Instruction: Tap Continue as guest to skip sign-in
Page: checkout
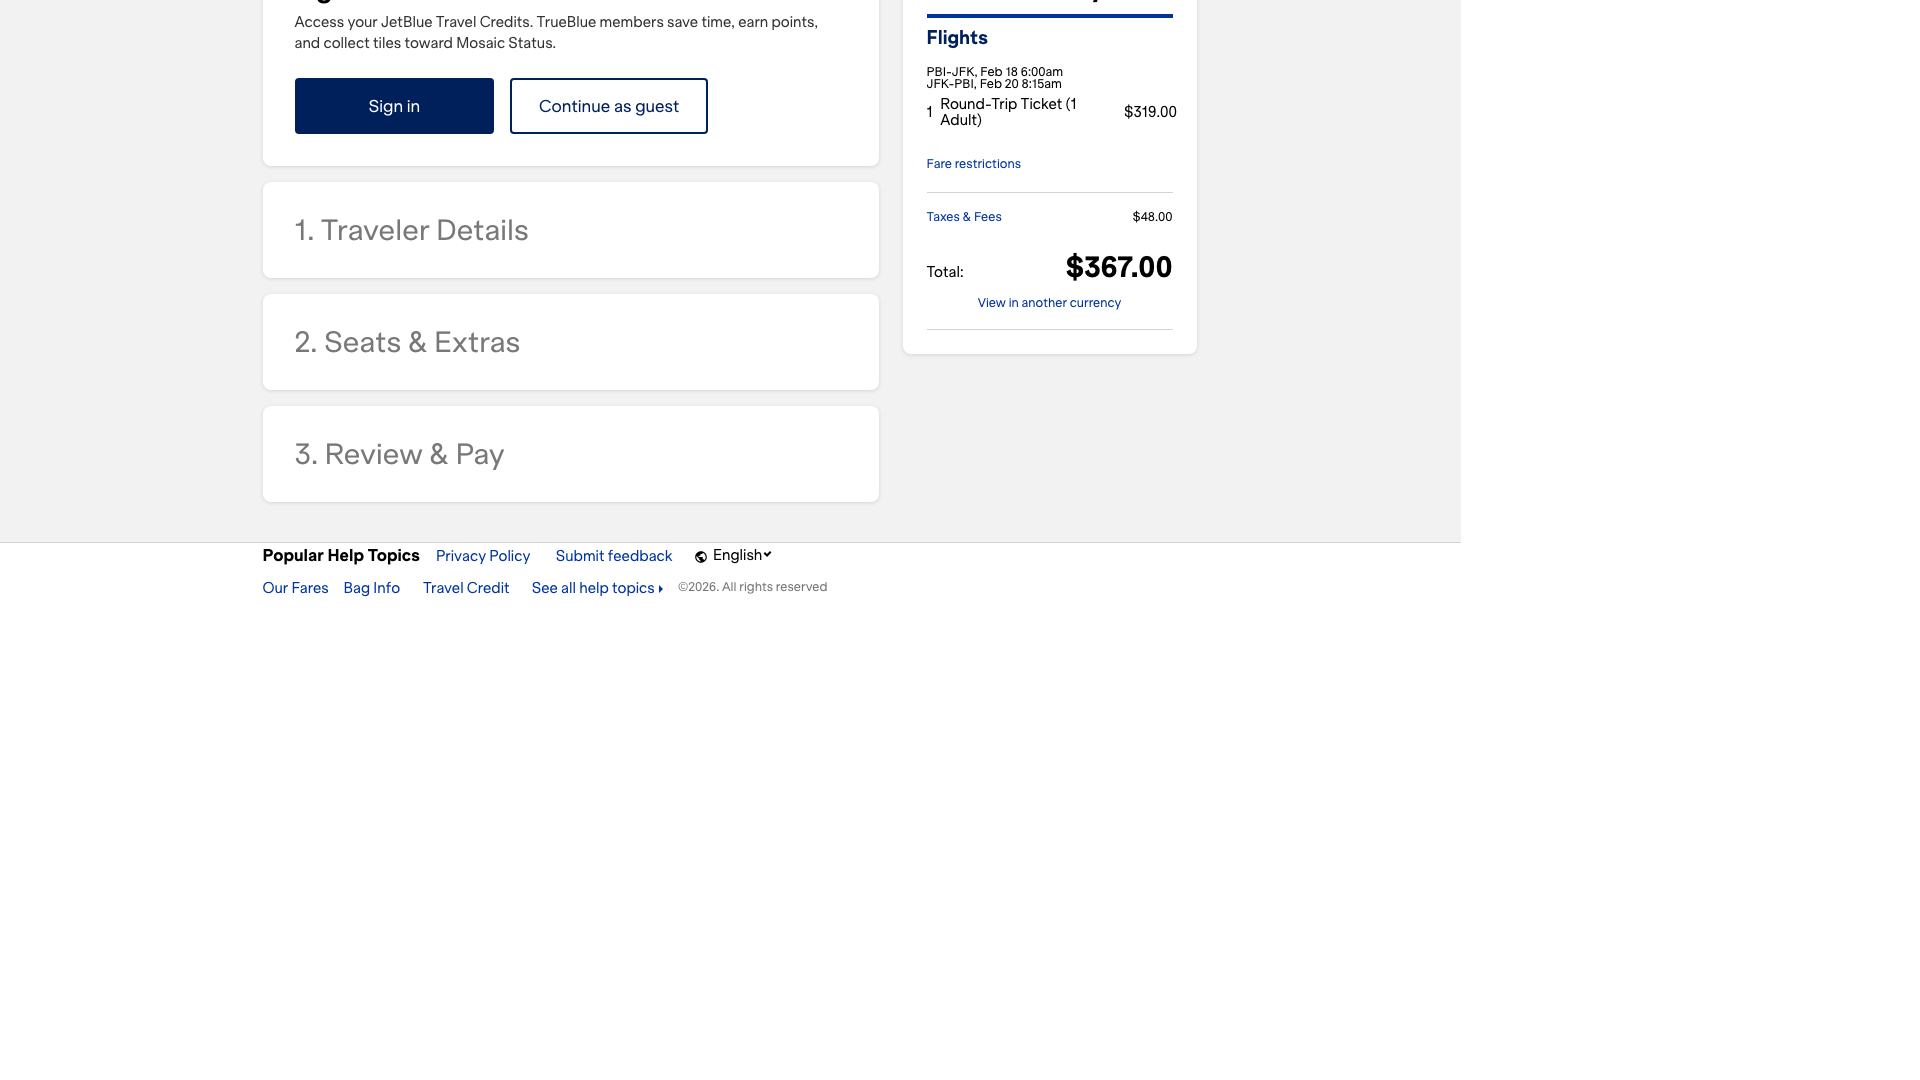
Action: click